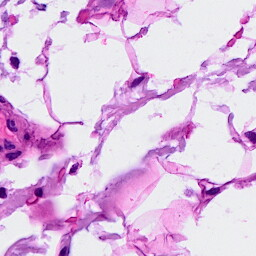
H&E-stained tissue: Breast